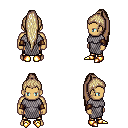
a pixel art fantasy rpg character, male body template, human, tanned skin, chain mail, gold greaves, white blonde extra-long topknot hairstyle, cloth bracers, gold boots, four views (front, back, left, right), 2x2 character sprite sheet, small pixel art, hard edges, no anti-aliasing